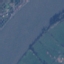
Label: River